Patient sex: M
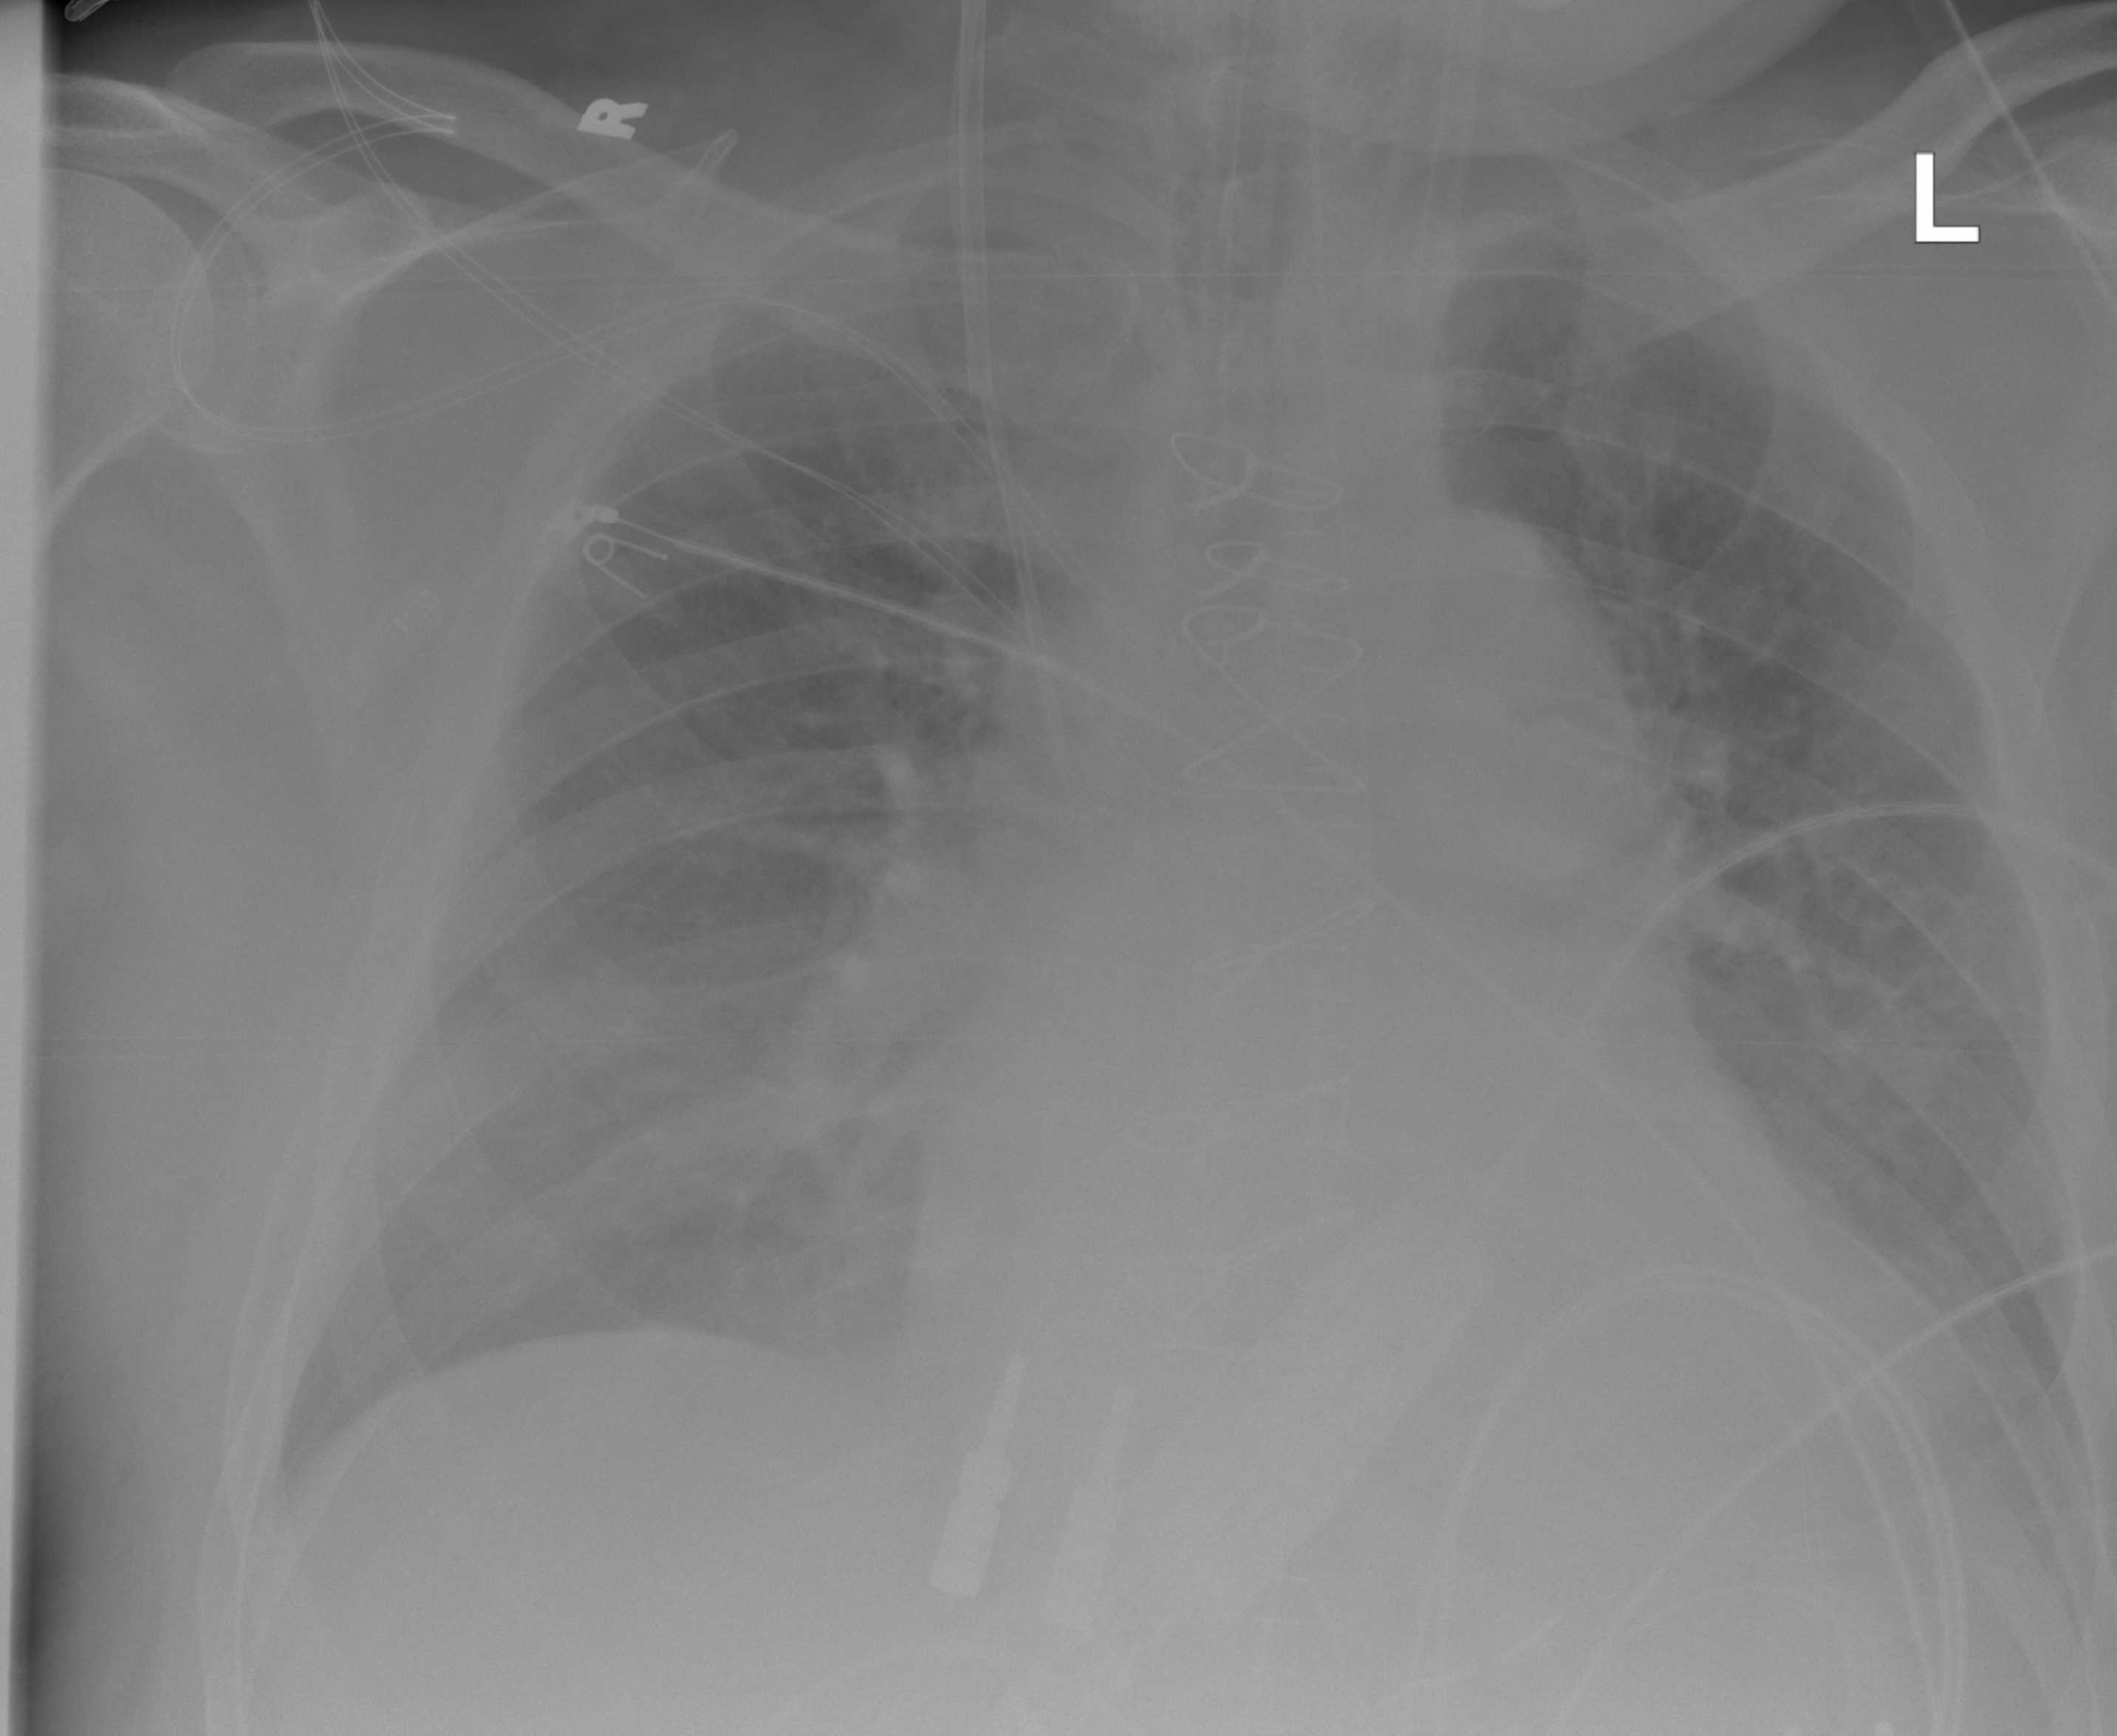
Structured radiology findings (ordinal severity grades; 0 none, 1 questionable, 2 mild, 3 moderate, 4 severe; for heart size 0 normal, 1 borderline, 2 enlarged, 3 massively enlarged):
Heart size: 2
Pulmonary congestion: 2
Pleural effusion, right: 0
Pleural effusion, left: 2
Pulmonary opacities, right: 0
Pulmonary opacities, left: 0
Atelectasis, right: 0
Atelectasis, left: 2